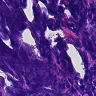
Metastatic tissue present: no